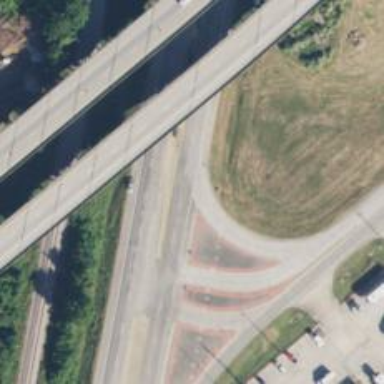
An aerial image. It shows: Primary link highway.